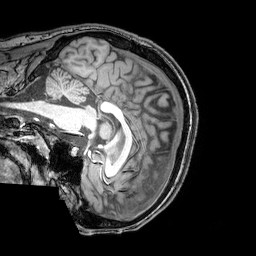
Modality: T1w
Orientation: sagittal
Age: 22
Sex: male
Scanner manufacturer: philips
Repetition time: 0.008223 s
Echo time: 0.00381 s